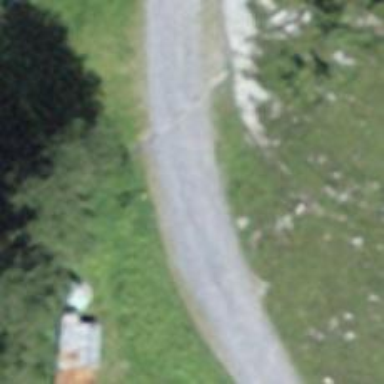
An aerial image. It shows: Service road with unpaved surface.